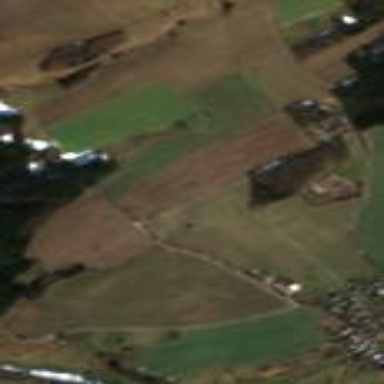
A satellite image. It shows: Picturesque farmland scene.